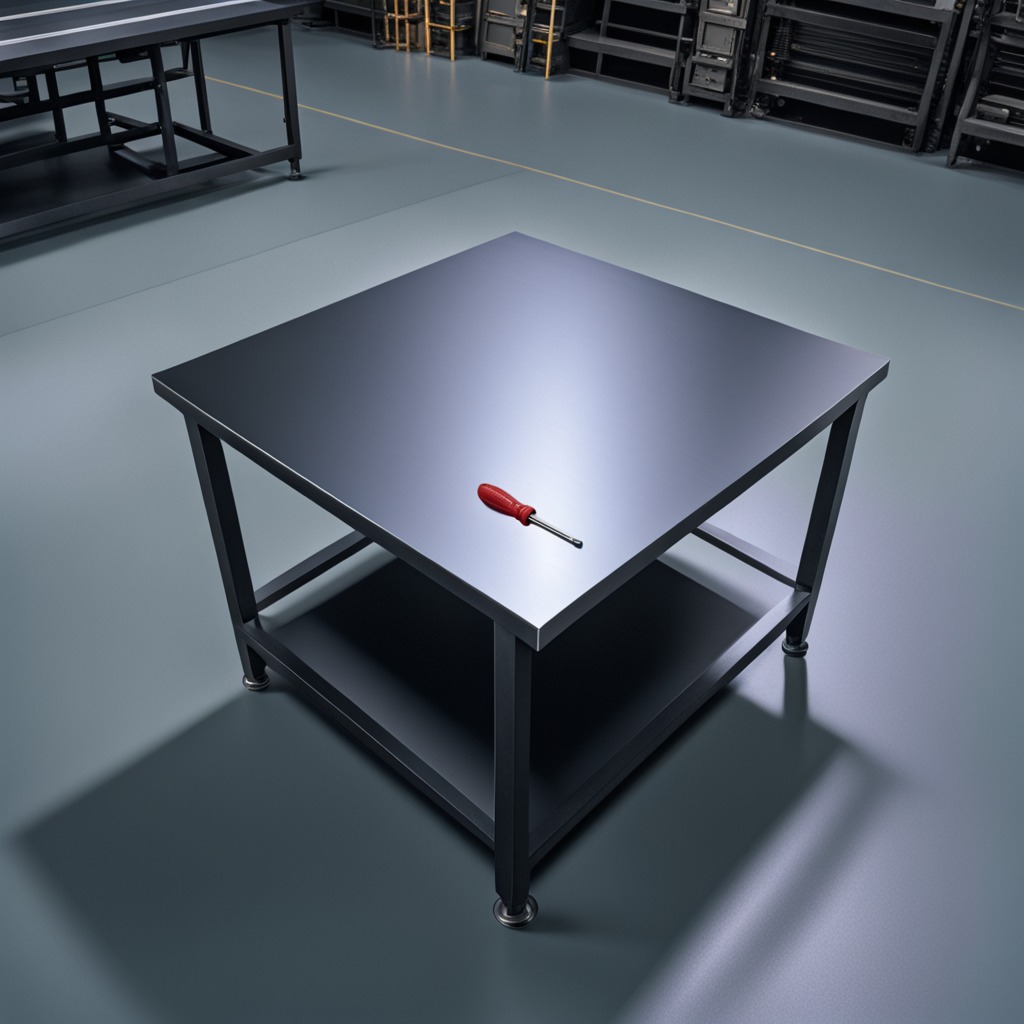
A screwdriver is lying on the tabletop.